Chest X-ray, AP view. Patient: 52 years old, sex F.
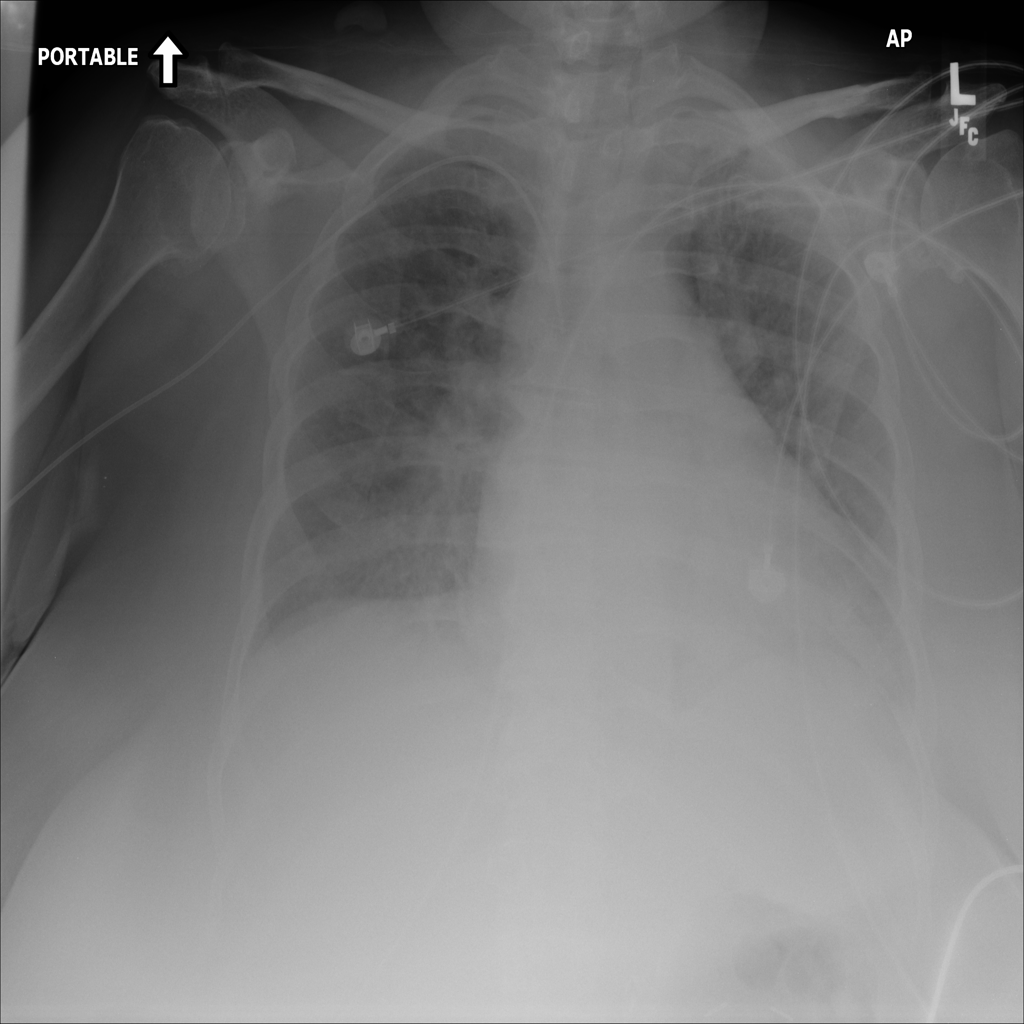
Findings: Cardiomegaly, Edema